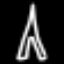
Label: The Eiffel Tower